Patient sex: M
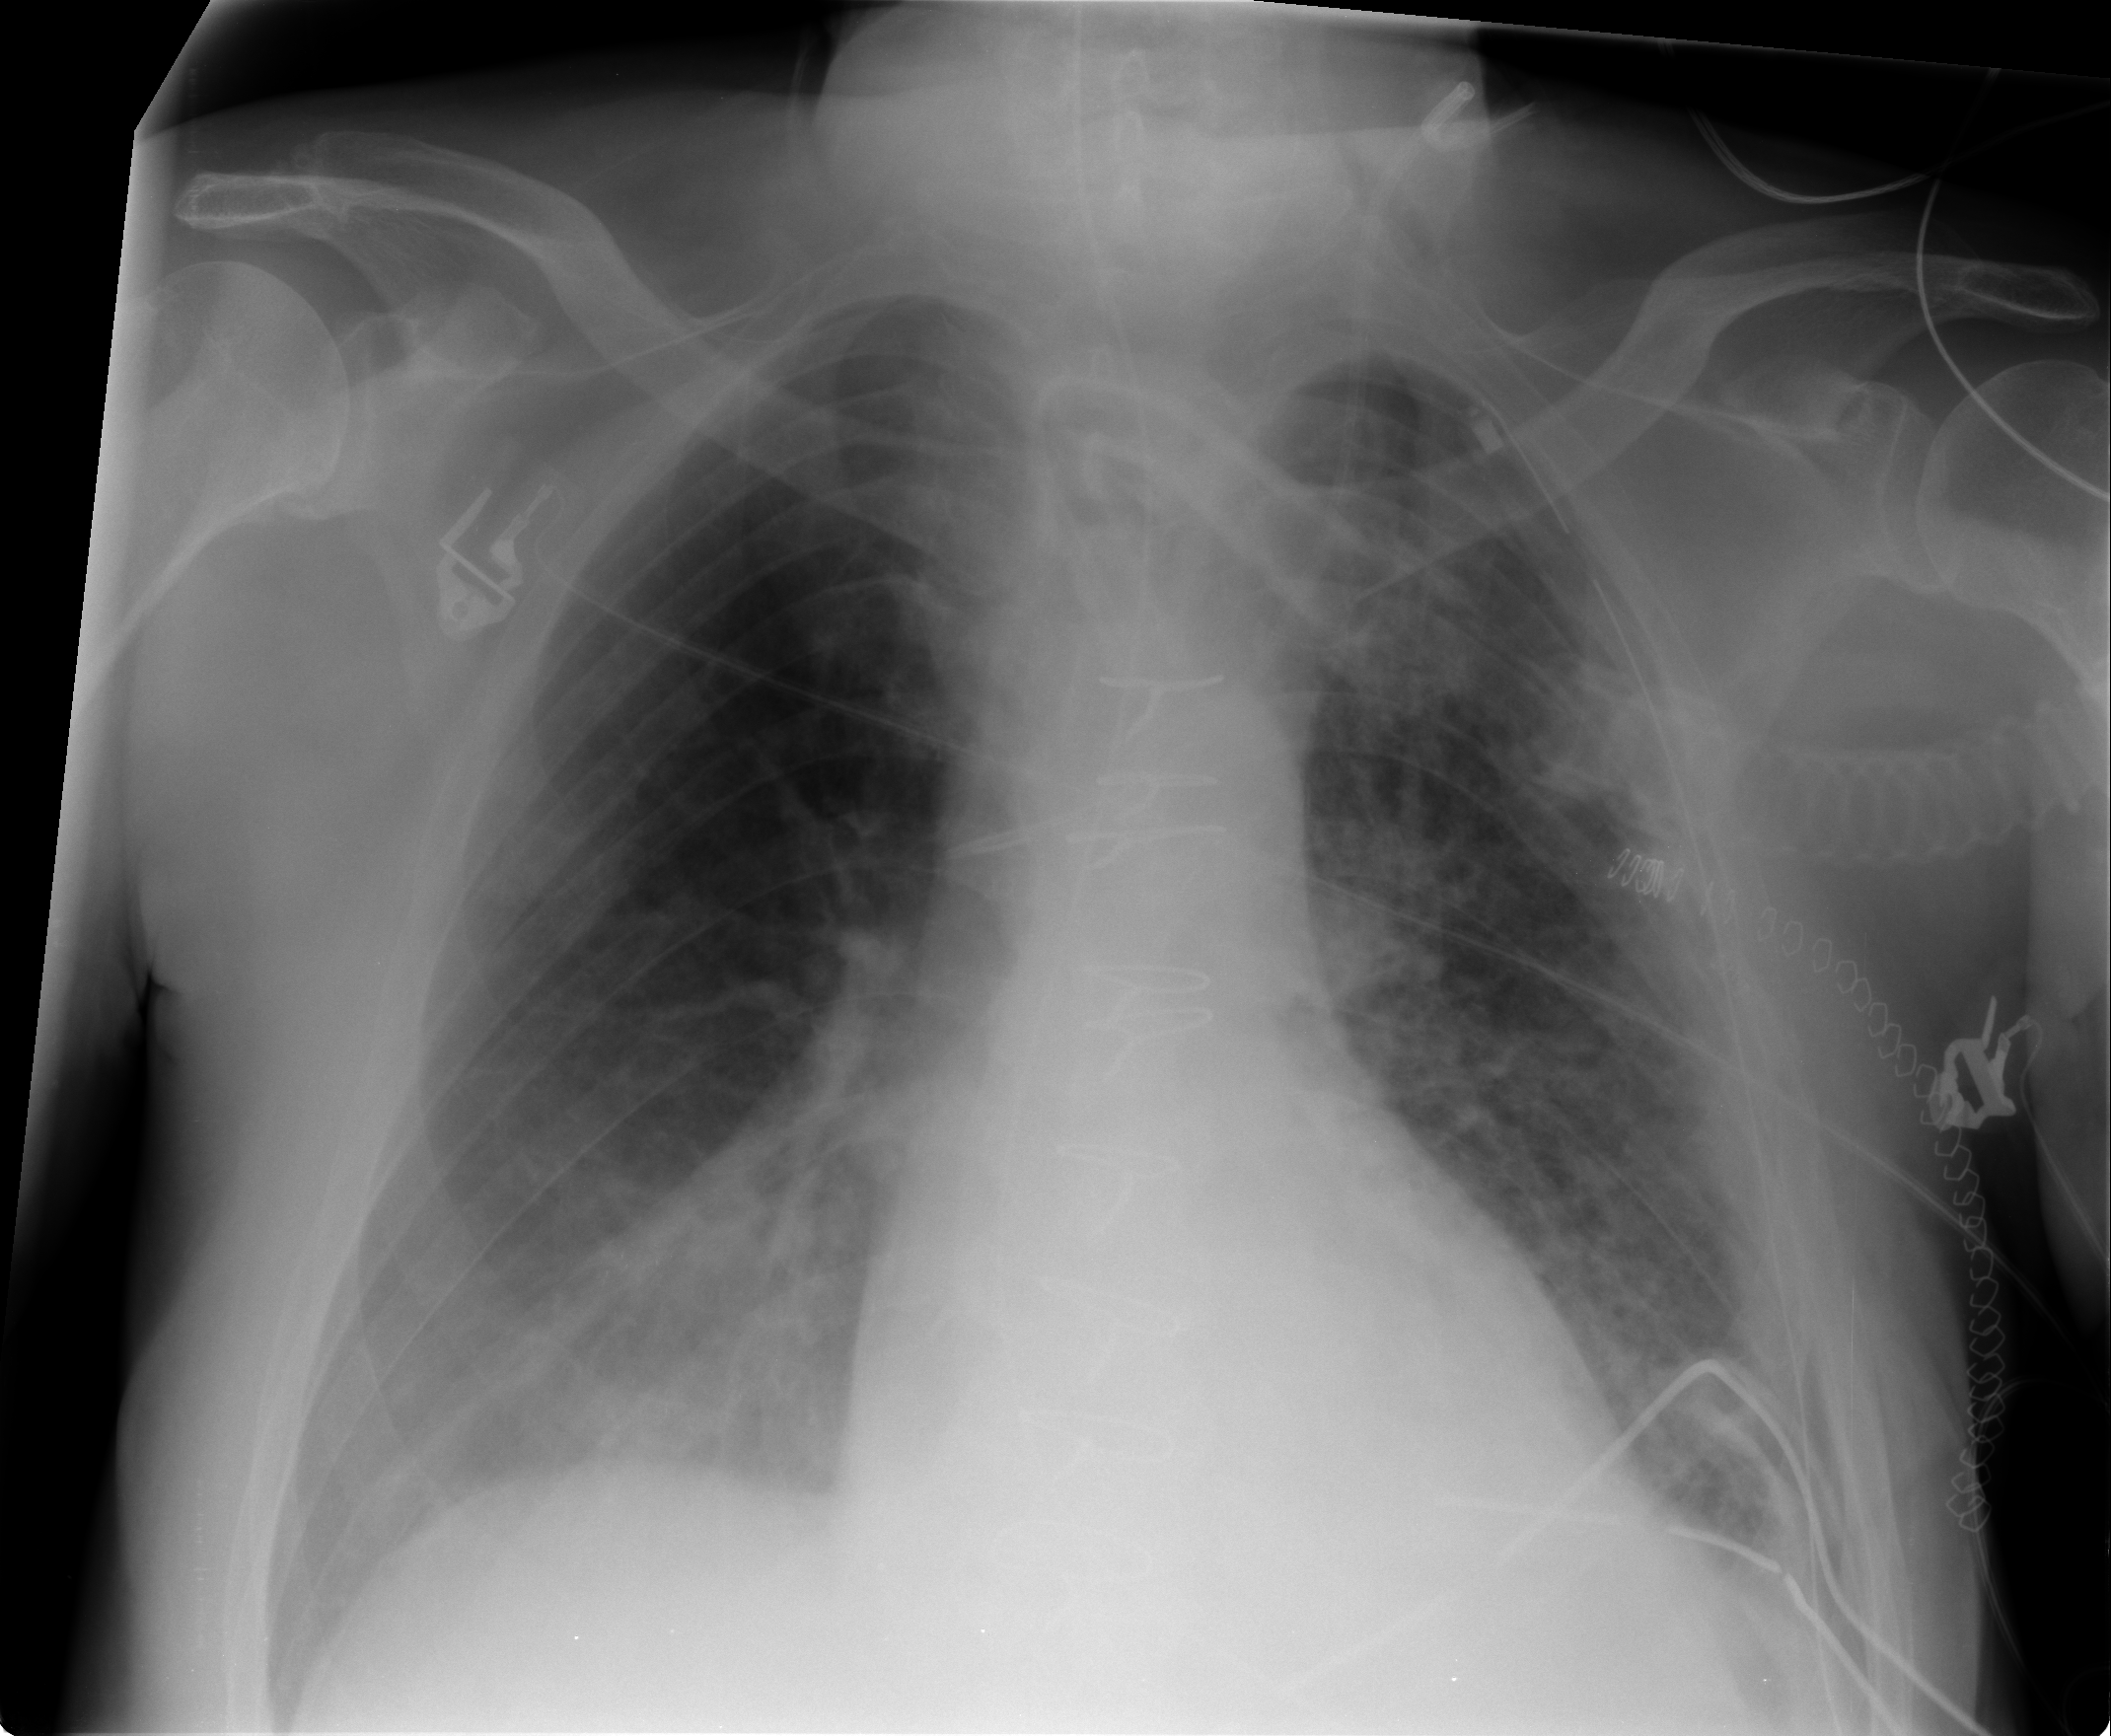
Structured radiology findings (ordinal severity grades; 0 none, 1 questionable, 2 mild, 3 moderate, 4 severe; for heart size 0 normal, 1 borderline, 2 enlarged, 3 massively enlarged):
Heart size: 0
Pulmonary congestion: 0
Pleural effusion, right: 0
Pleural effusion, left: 1
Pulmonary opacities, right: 0
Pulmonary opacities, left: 2
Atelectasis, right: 2
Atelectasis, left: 2